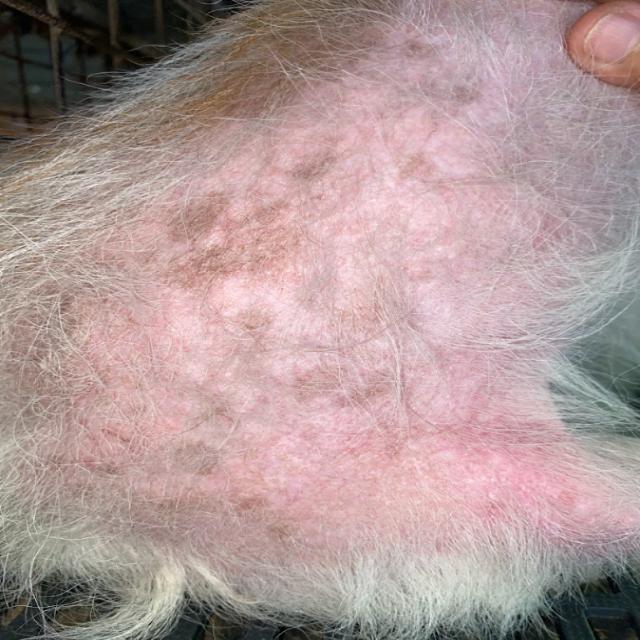
Canine demodicosis (Demodex mange) — caused by Demodex canis mites. Presents with alopecia, follicular papules, pustules, and comedones. Often localized on face and forelimbs.